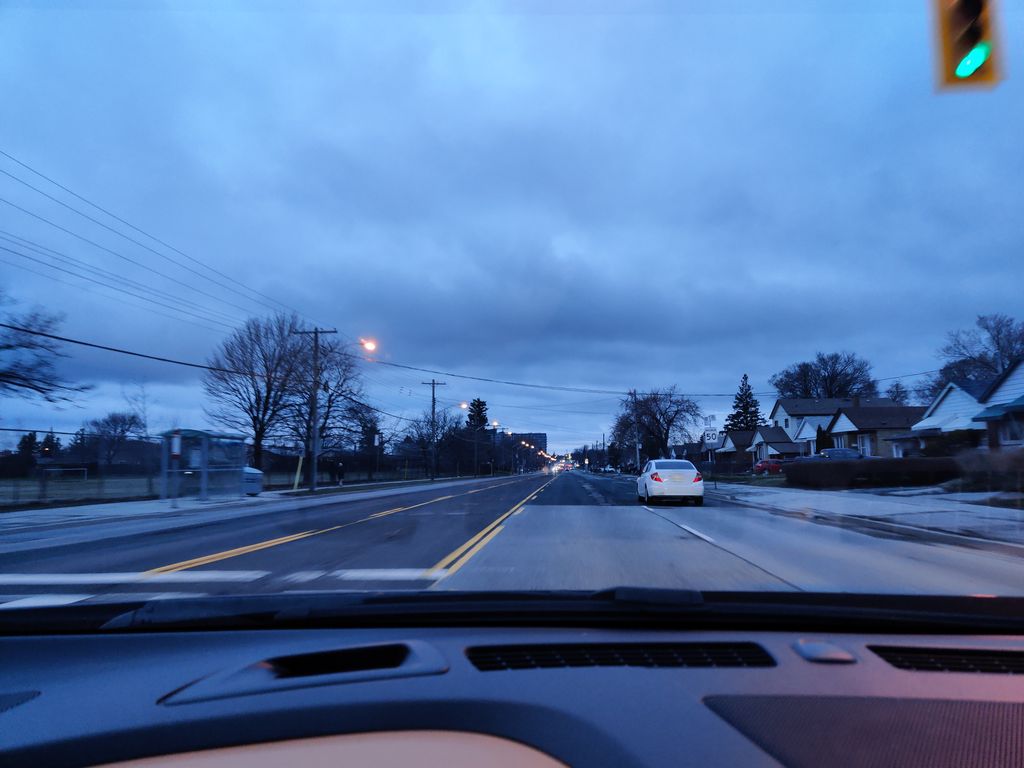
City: toronto